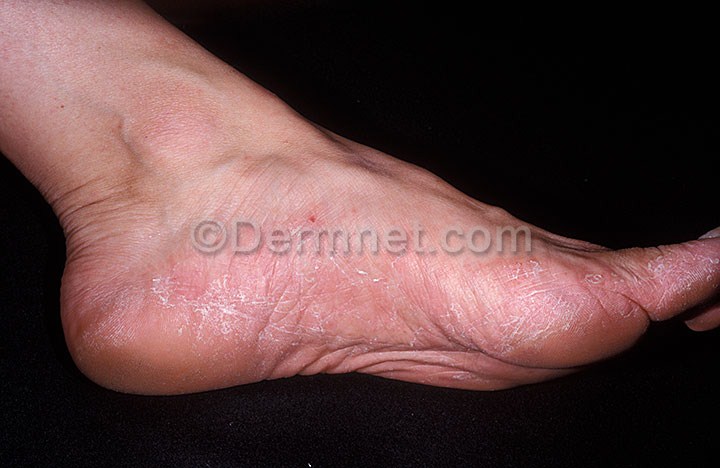
Disease: Tinea Ringworm Candidiasis and other Fungal Infections